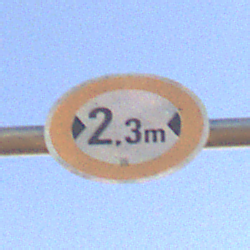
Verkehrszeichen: TatsaechlicheBreite2Komma3
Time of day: SunriseSunset
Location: Outdoor (RoadRail)
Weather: PartlyCloudy
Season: NotSpecified
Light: Natural